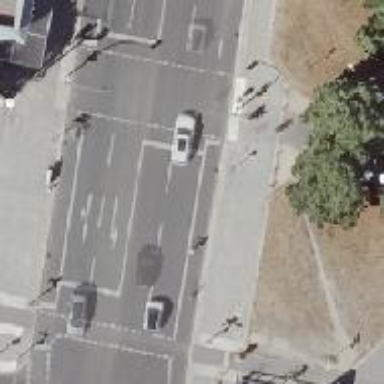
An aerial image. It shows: Tertiary road with asphalt surface. There are separate sidewalks on both sides and exclusive cycle lanes with lane markings.